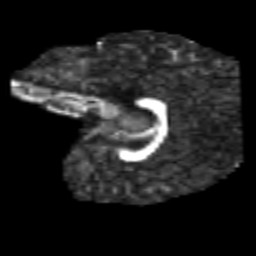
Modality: FA
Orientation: sagittal
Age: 6
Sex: male
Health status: healthy